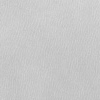
Atmospheric dust classification: dusty